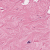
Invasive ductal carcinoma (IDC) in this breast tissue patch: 0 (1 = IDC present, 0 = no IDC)